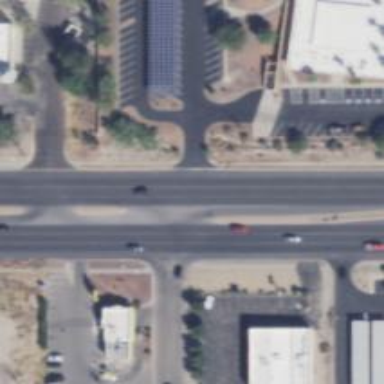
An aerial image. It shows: Unmarked crossing on the road.